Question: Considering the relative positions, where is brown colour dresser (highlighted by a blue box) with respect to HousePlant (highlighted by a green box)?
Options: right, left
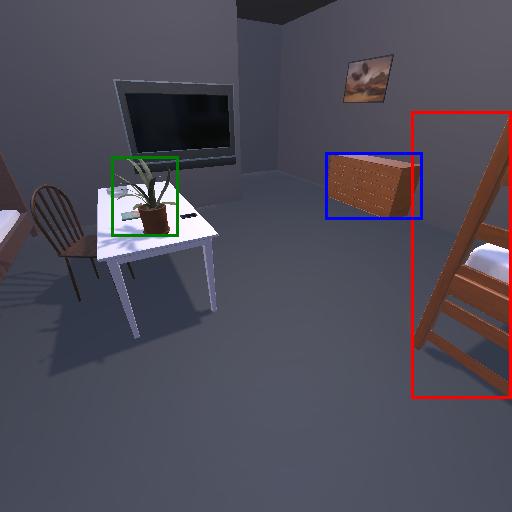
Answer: right